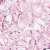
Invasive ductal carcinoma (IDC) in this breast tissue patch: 1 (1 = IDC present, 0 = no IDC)